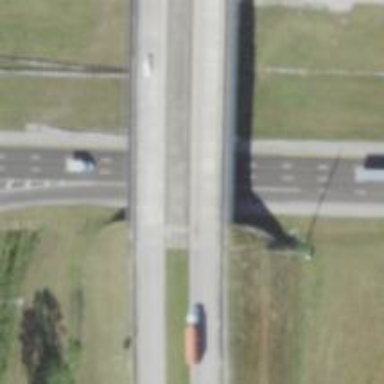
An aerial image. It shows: Secondary road crossing over beam bridge.